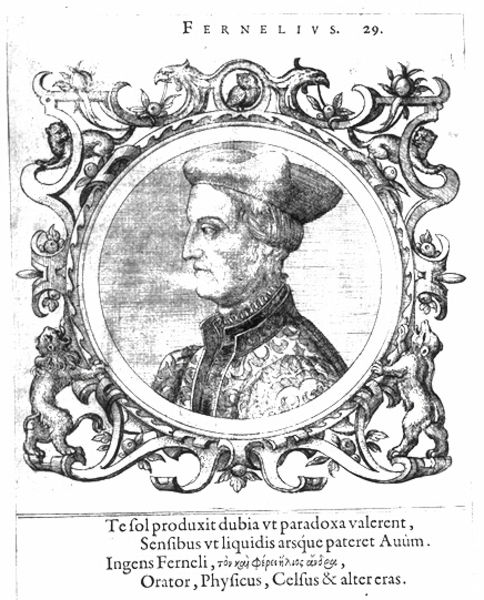
Titel: Bildnis des Jean Fernel
Institution: (Seriendruck)
Schlagwörter: dunkel, kopf, mann, schatten, vogel, weiß, frau, frisur, geschwungen, grau, hell, hintergrund, hut, mund, nase, ohr, profil, schwarz, stirn, blick, tier, tiere, haube, muster, ornament, kappe, mütze, architektur, augen, kragen, rahmen, bildnis, hals, portrait, porträt, auge, bestickt, gewand, haare, mantel, augenbrauen, kinn, lippen, kreis, oval, rund, umrandung, ranken, holzschnitt, schrift, seitlich, grafik, graphik, schattierung, rand, ernst, floral, ornamente, robe, striche, gemustert, hager, medaillon, linie, umrahmung, druck, stich, titel, text, buchstaben, beschriftung, worte, krause, brokat, wissenschaftler, voluten, griechisch, wesen, löwe, ornamentik, kupferstich, eule, bären, bär, verziehrt, latein, lateinisch, wörter, seriendruck, rollwerk, birett, laitein, fernelius